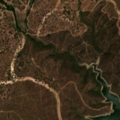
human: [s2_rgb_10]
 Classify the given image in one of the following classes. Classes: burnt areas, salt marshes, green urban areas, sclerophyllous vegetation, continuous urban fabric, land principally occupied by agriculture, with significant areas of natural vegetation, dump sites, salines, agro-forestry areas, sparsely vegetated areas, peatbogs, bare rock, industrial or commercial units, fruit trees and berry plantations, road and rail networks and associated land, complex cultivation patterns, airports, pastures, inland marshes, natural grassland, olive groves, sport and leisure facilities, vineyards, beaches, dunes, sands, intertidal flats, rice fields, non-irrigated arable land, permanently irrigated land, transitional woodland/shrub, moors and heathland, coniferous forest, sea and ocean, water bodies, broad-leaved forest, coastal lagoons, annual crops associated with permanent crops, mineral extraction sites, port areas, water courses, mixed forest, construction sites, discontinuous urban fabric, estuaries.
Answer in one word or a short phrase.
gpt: agro-forestry areas, broad-leaved forest, transitional woodland/shrub, water bodies